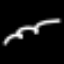
Label: squiggle